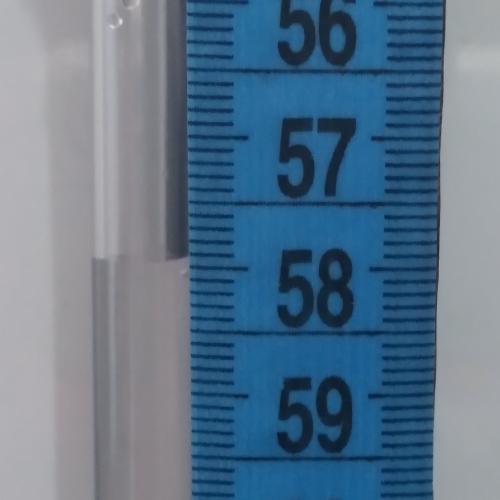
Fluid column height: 57.9 cm